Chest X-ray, AP view. Patient: 55 years old, sex F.
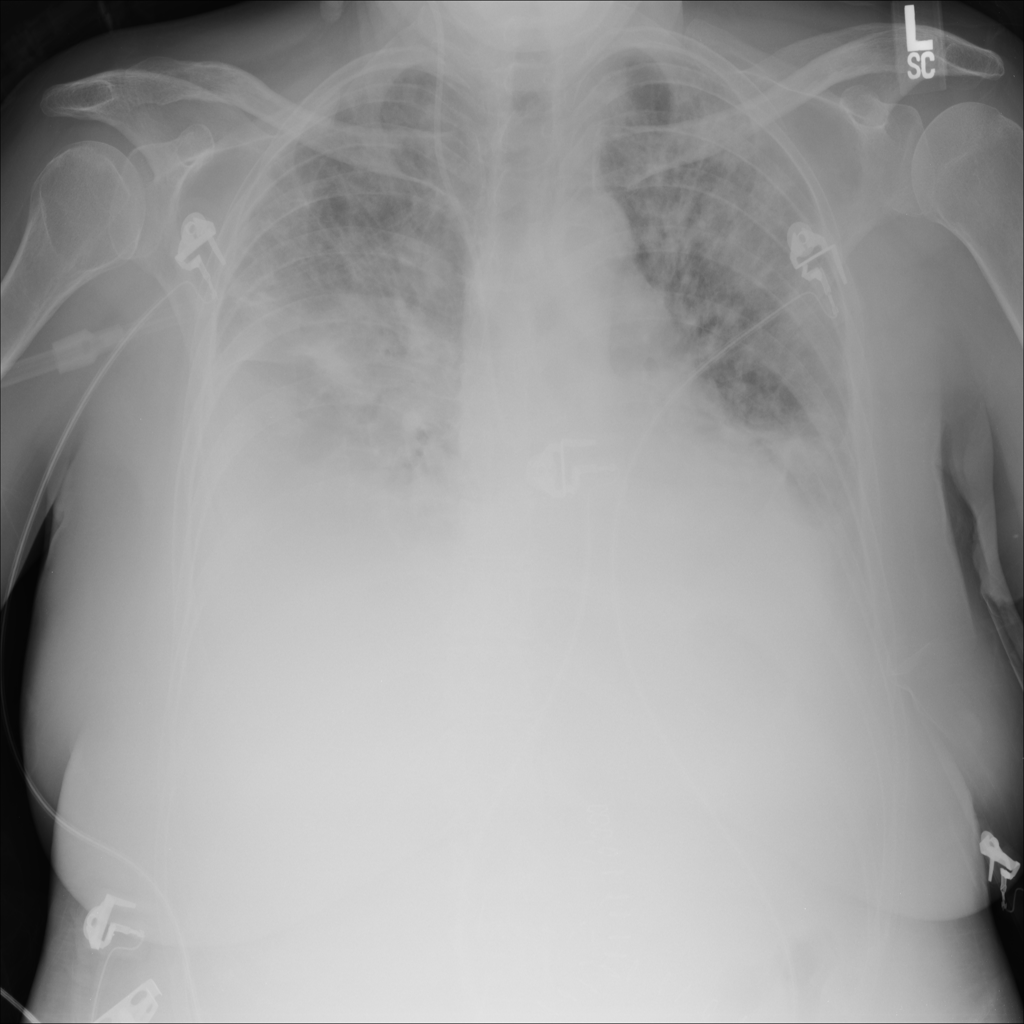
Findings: Atelectasis, Effusion